Field crop: maize
Growth stage: 2
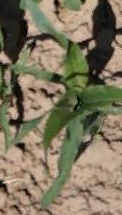
Species: maize